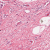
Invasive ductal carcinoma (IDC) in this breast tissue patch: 0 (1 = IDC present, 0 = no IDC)